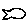
Label: fish